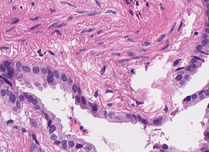
Tumor epithelial tissue: yes
Tumor-associated stroma tissue: yes
Normal tissue: no